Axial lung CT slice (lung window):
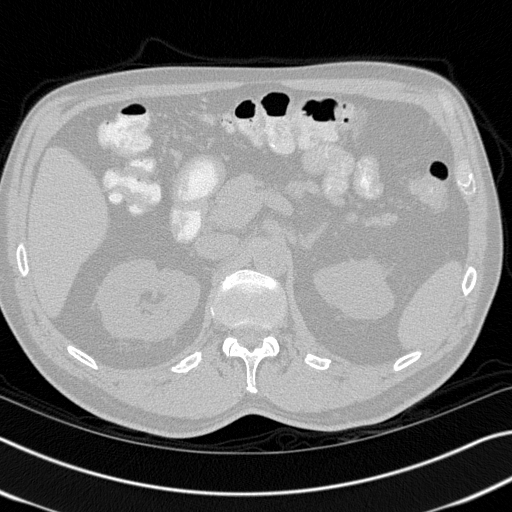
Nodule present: no